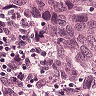
Metastatic tissue present: yes